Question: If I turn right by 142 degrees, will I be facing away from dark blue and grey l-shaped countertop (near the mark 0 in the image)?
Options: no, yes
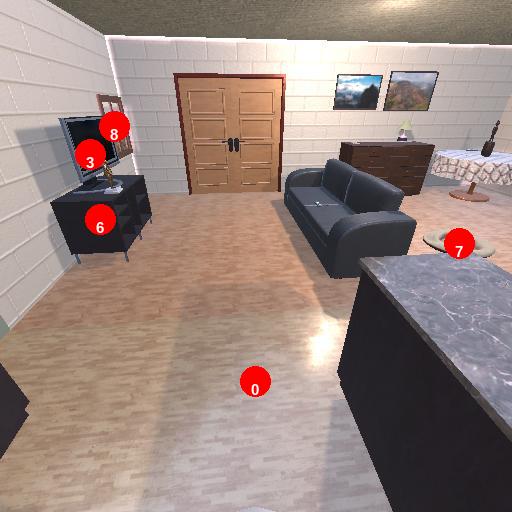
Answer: no